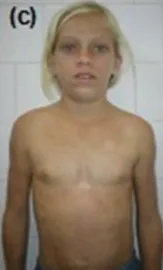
Patient 1 (proband) with familial partial lipodystrophy bearing the homozygous p. (c) One year after levothyroxine treatment.
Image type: medical_photograph (other_medical_photograph)